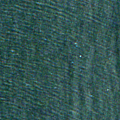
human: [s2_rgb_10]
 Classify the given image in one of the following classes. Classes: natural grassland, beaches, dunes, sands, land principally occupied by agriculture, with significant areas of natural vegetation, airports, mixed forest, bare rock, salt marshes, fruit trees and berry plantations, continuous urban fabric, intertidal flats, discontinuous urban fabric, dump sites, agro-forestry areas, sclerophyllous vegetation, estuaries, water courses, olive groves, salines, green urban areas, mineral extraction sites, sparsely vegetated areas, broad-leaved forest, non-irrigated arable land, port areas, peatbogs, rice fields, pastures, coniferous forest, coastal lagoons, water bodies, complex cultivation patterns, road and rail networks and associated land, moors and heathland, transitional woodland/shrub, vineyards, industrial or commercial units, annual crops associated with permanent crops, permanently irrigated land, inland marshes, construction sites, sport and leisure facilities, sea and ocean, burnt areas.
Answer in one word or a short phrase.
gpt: sea and ocean